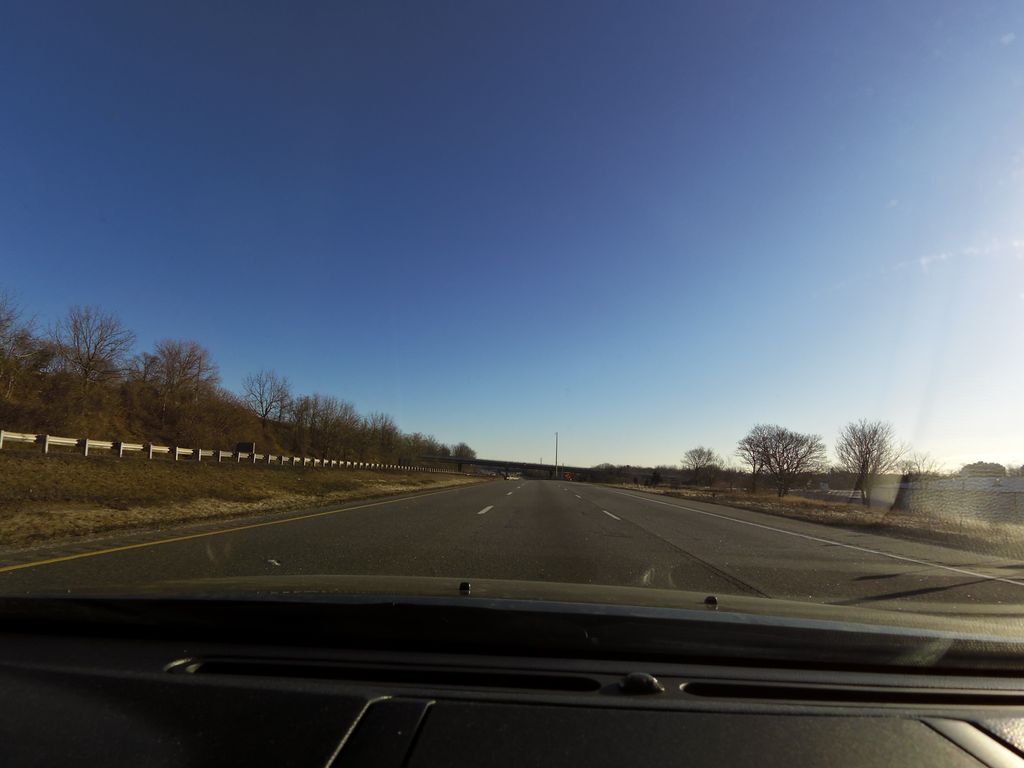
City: hamilton